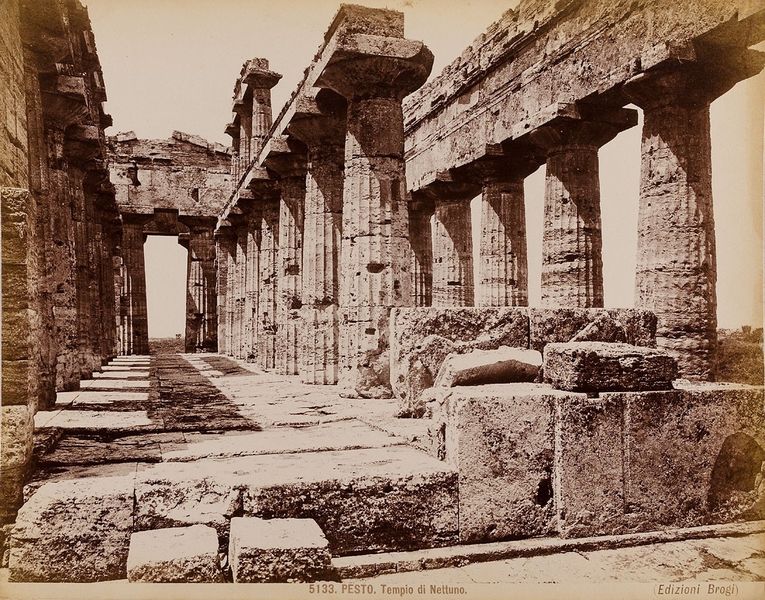
Künstler: Giacomo Brogi
Standort: Hamburg
Institution: Museum für Kunst und Gewerbe Hamburg
Schlagwörter: stadt, architektur, geschichte, ort, dorf, foto, fotografie, photographie, stadtansicht, ruinen, photo, tempel, hera, architekturfotografie, albumin, lichtbild, dokumentarfotografie, historische, architekturphotographie, bildwerke, angewandte und bildende kunst, hessische systematik, ruinenbild, schwarzweißpositivverfahren, silbersalzverfahren, schwarzweißfotografie, berichtende, gebäude, örtlichkeit, straße, stätte, albuminpapier, archäologie, poseidontempel